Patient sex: M
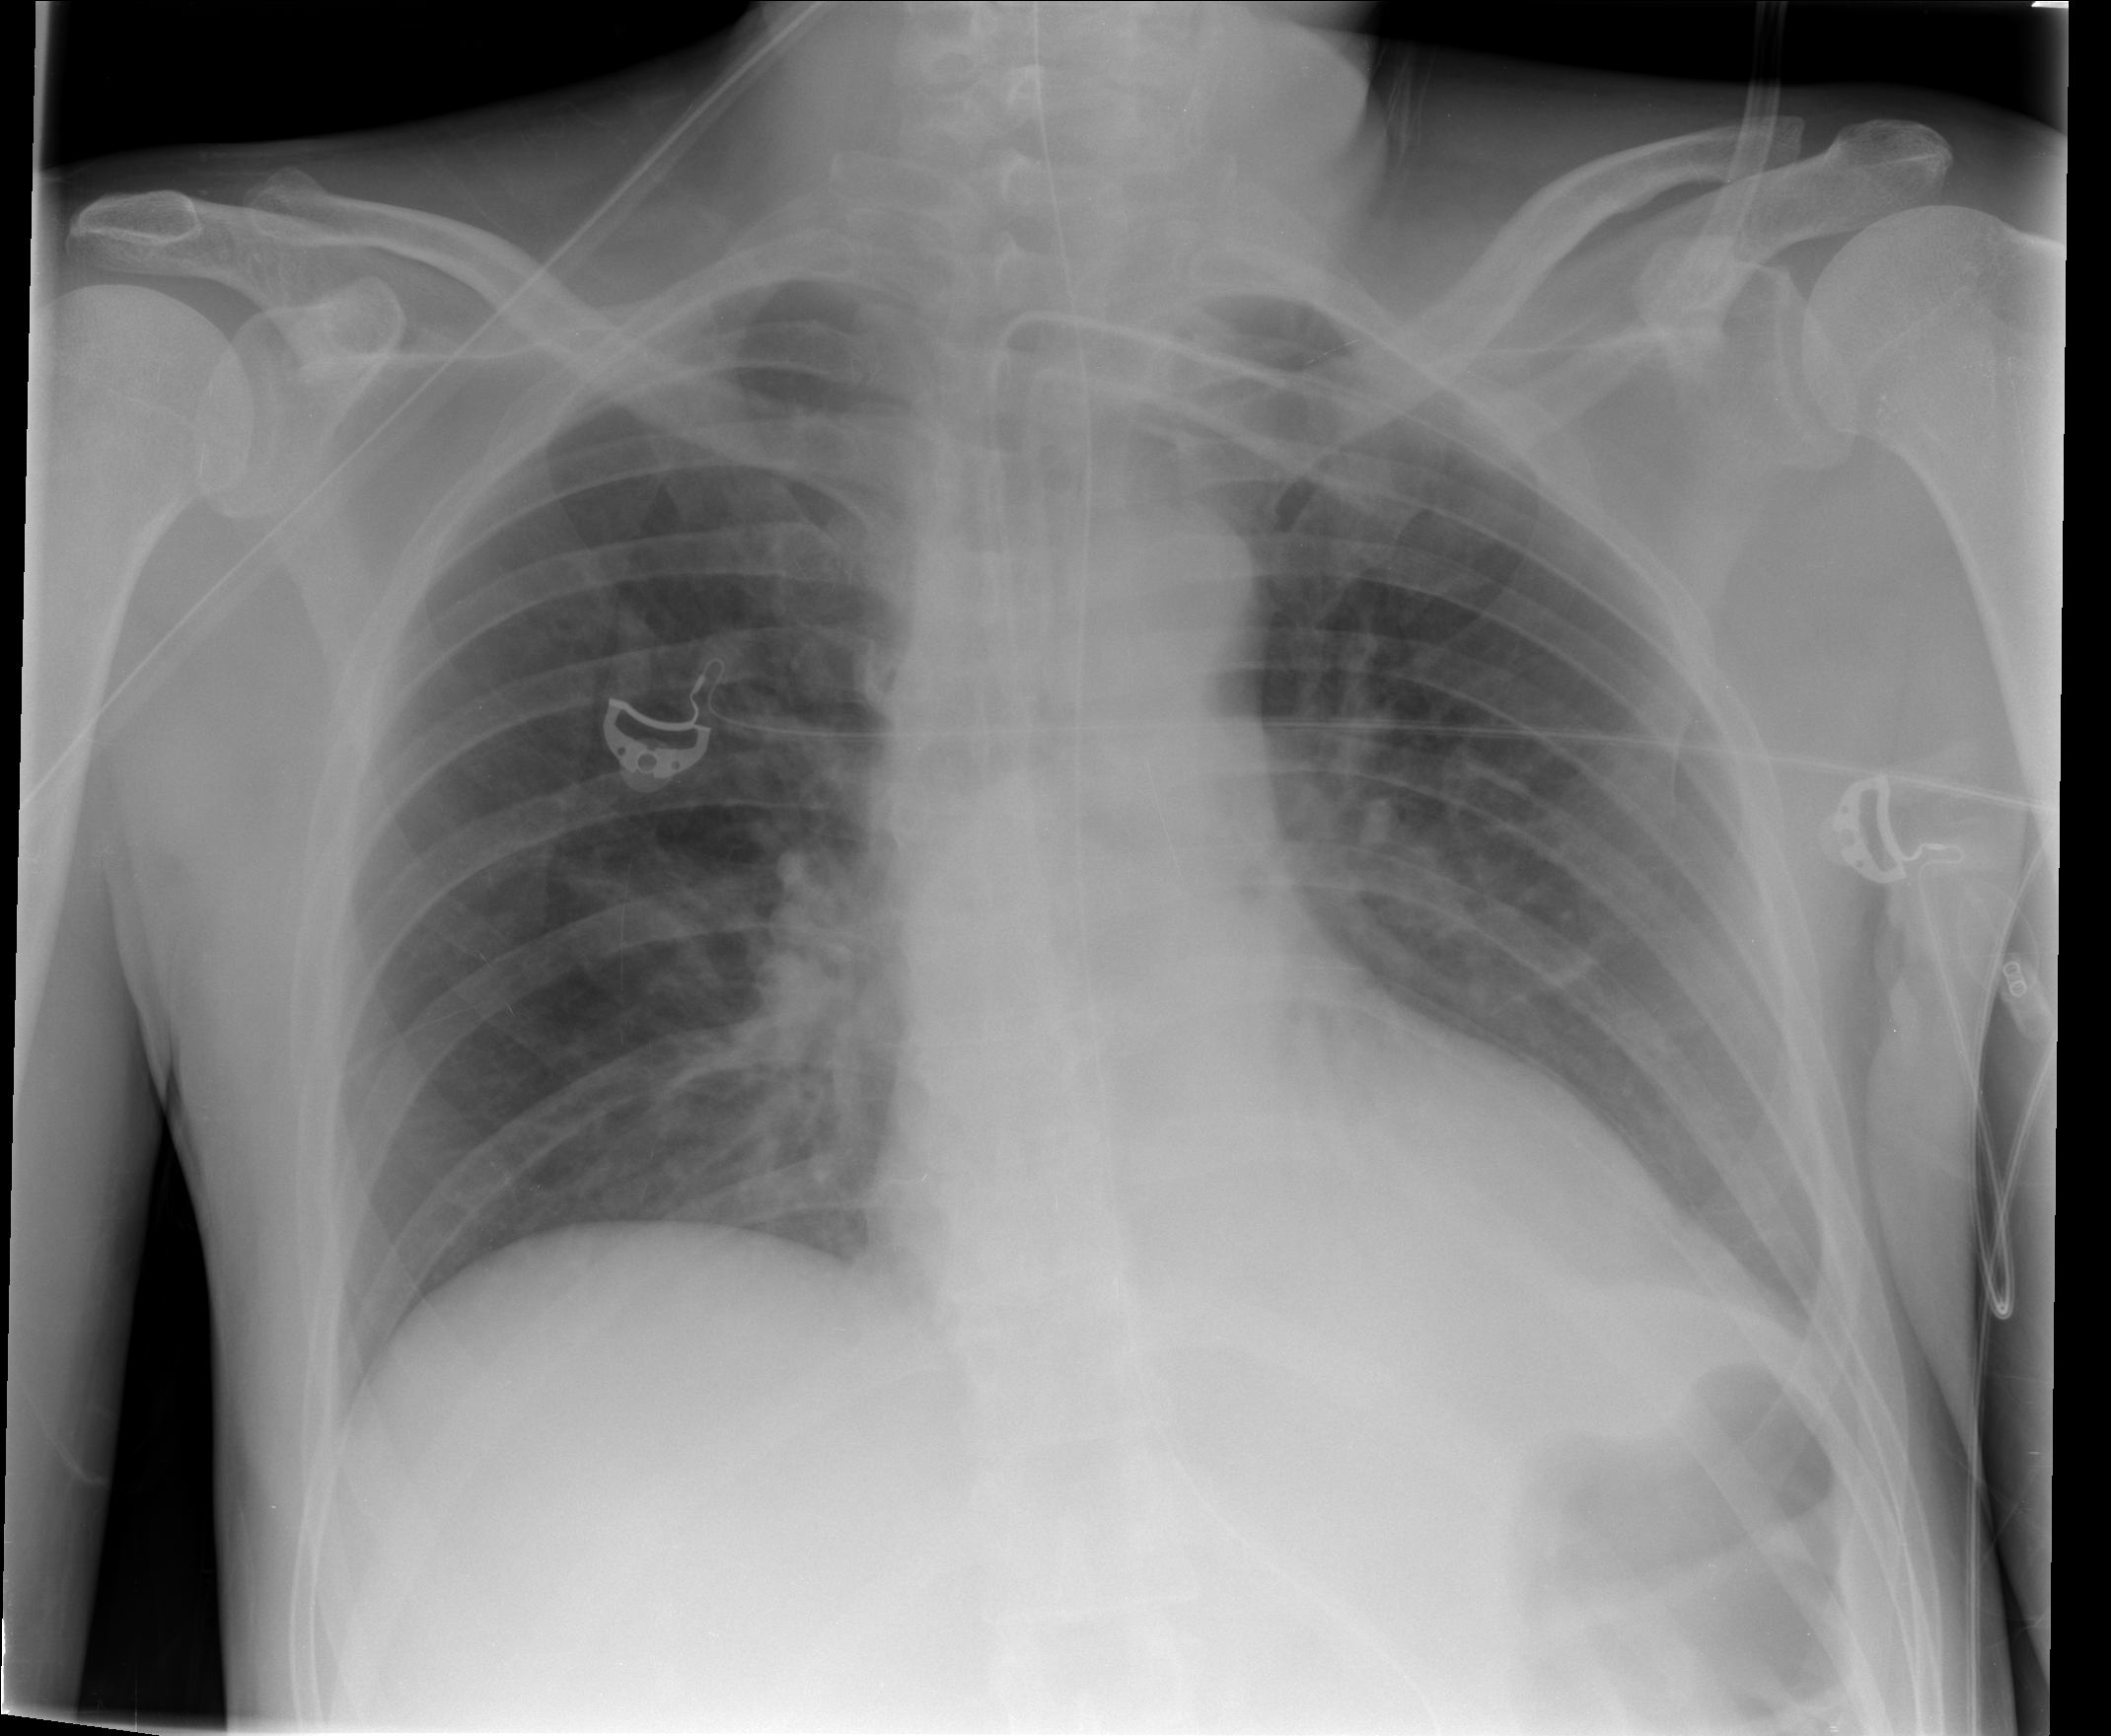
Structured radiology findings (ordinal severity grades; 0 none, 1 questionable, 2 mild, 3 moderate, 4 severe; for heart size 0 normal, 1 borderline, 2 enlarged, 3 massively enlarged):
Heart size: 0
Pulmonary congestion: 0
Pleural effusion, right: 0
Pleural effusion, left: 1
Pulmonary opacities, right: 0
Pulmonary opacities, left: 0
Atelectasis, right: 0
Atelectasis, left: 0